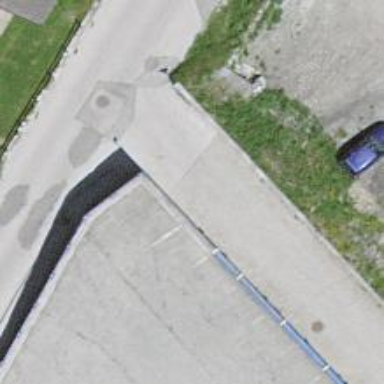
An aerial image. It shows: Parking entrance.